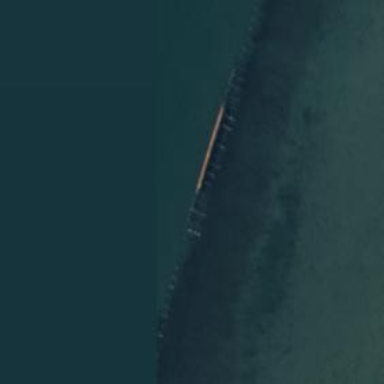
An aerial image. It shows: Ruined pier made by man.